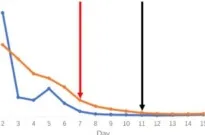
Phenoxybenzamine was used from the 7th day. The red arrow indicates the start of the treatment with phenoxybenzamine, and the black arrow indicates the increase of the dosage of phenoxybenzamine. (C) Blood urea nitrogen and creatinine levels.
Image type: pathology (immunostaining)